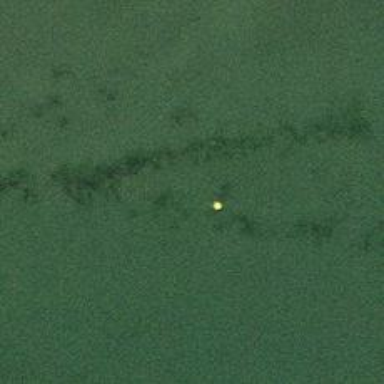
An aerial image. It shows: Buoy that is man-made.